Interaction volume radius: 5 \u00c5
Interaction volume height: 20 \u00c5
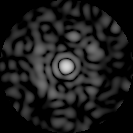
Disorder parameter: 0.7897